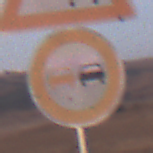
Verkehrszeichen: Ueberholverbot
Zusatzzeichen oben: Stau
Umgebung: Outdoor, Nature
Tageszeit: SunriseSunset
Wetter: PartlyCloudy
Licht: Natural
Jahreszeit: NotSpecified
Kontrast: LowContrast